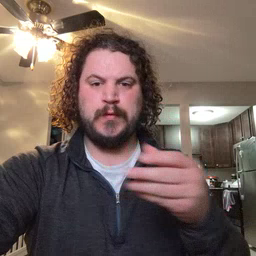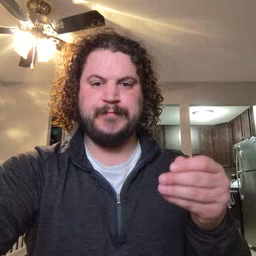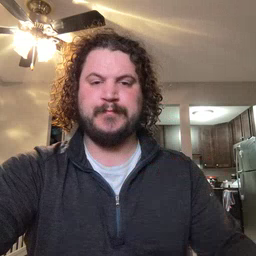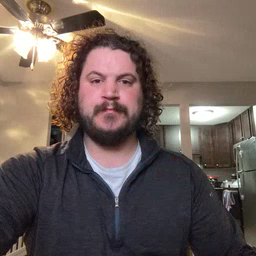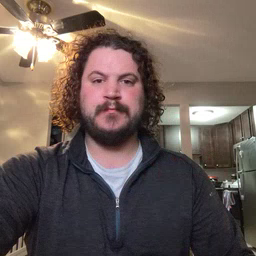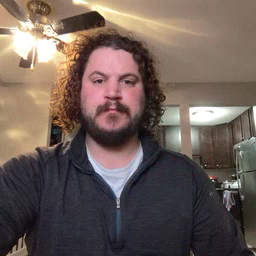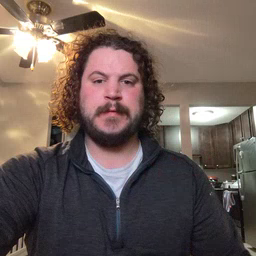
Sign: story